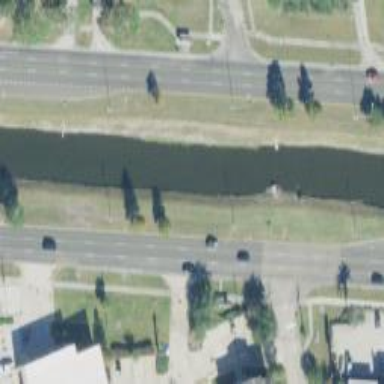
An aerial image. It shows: Canal.